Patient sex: M
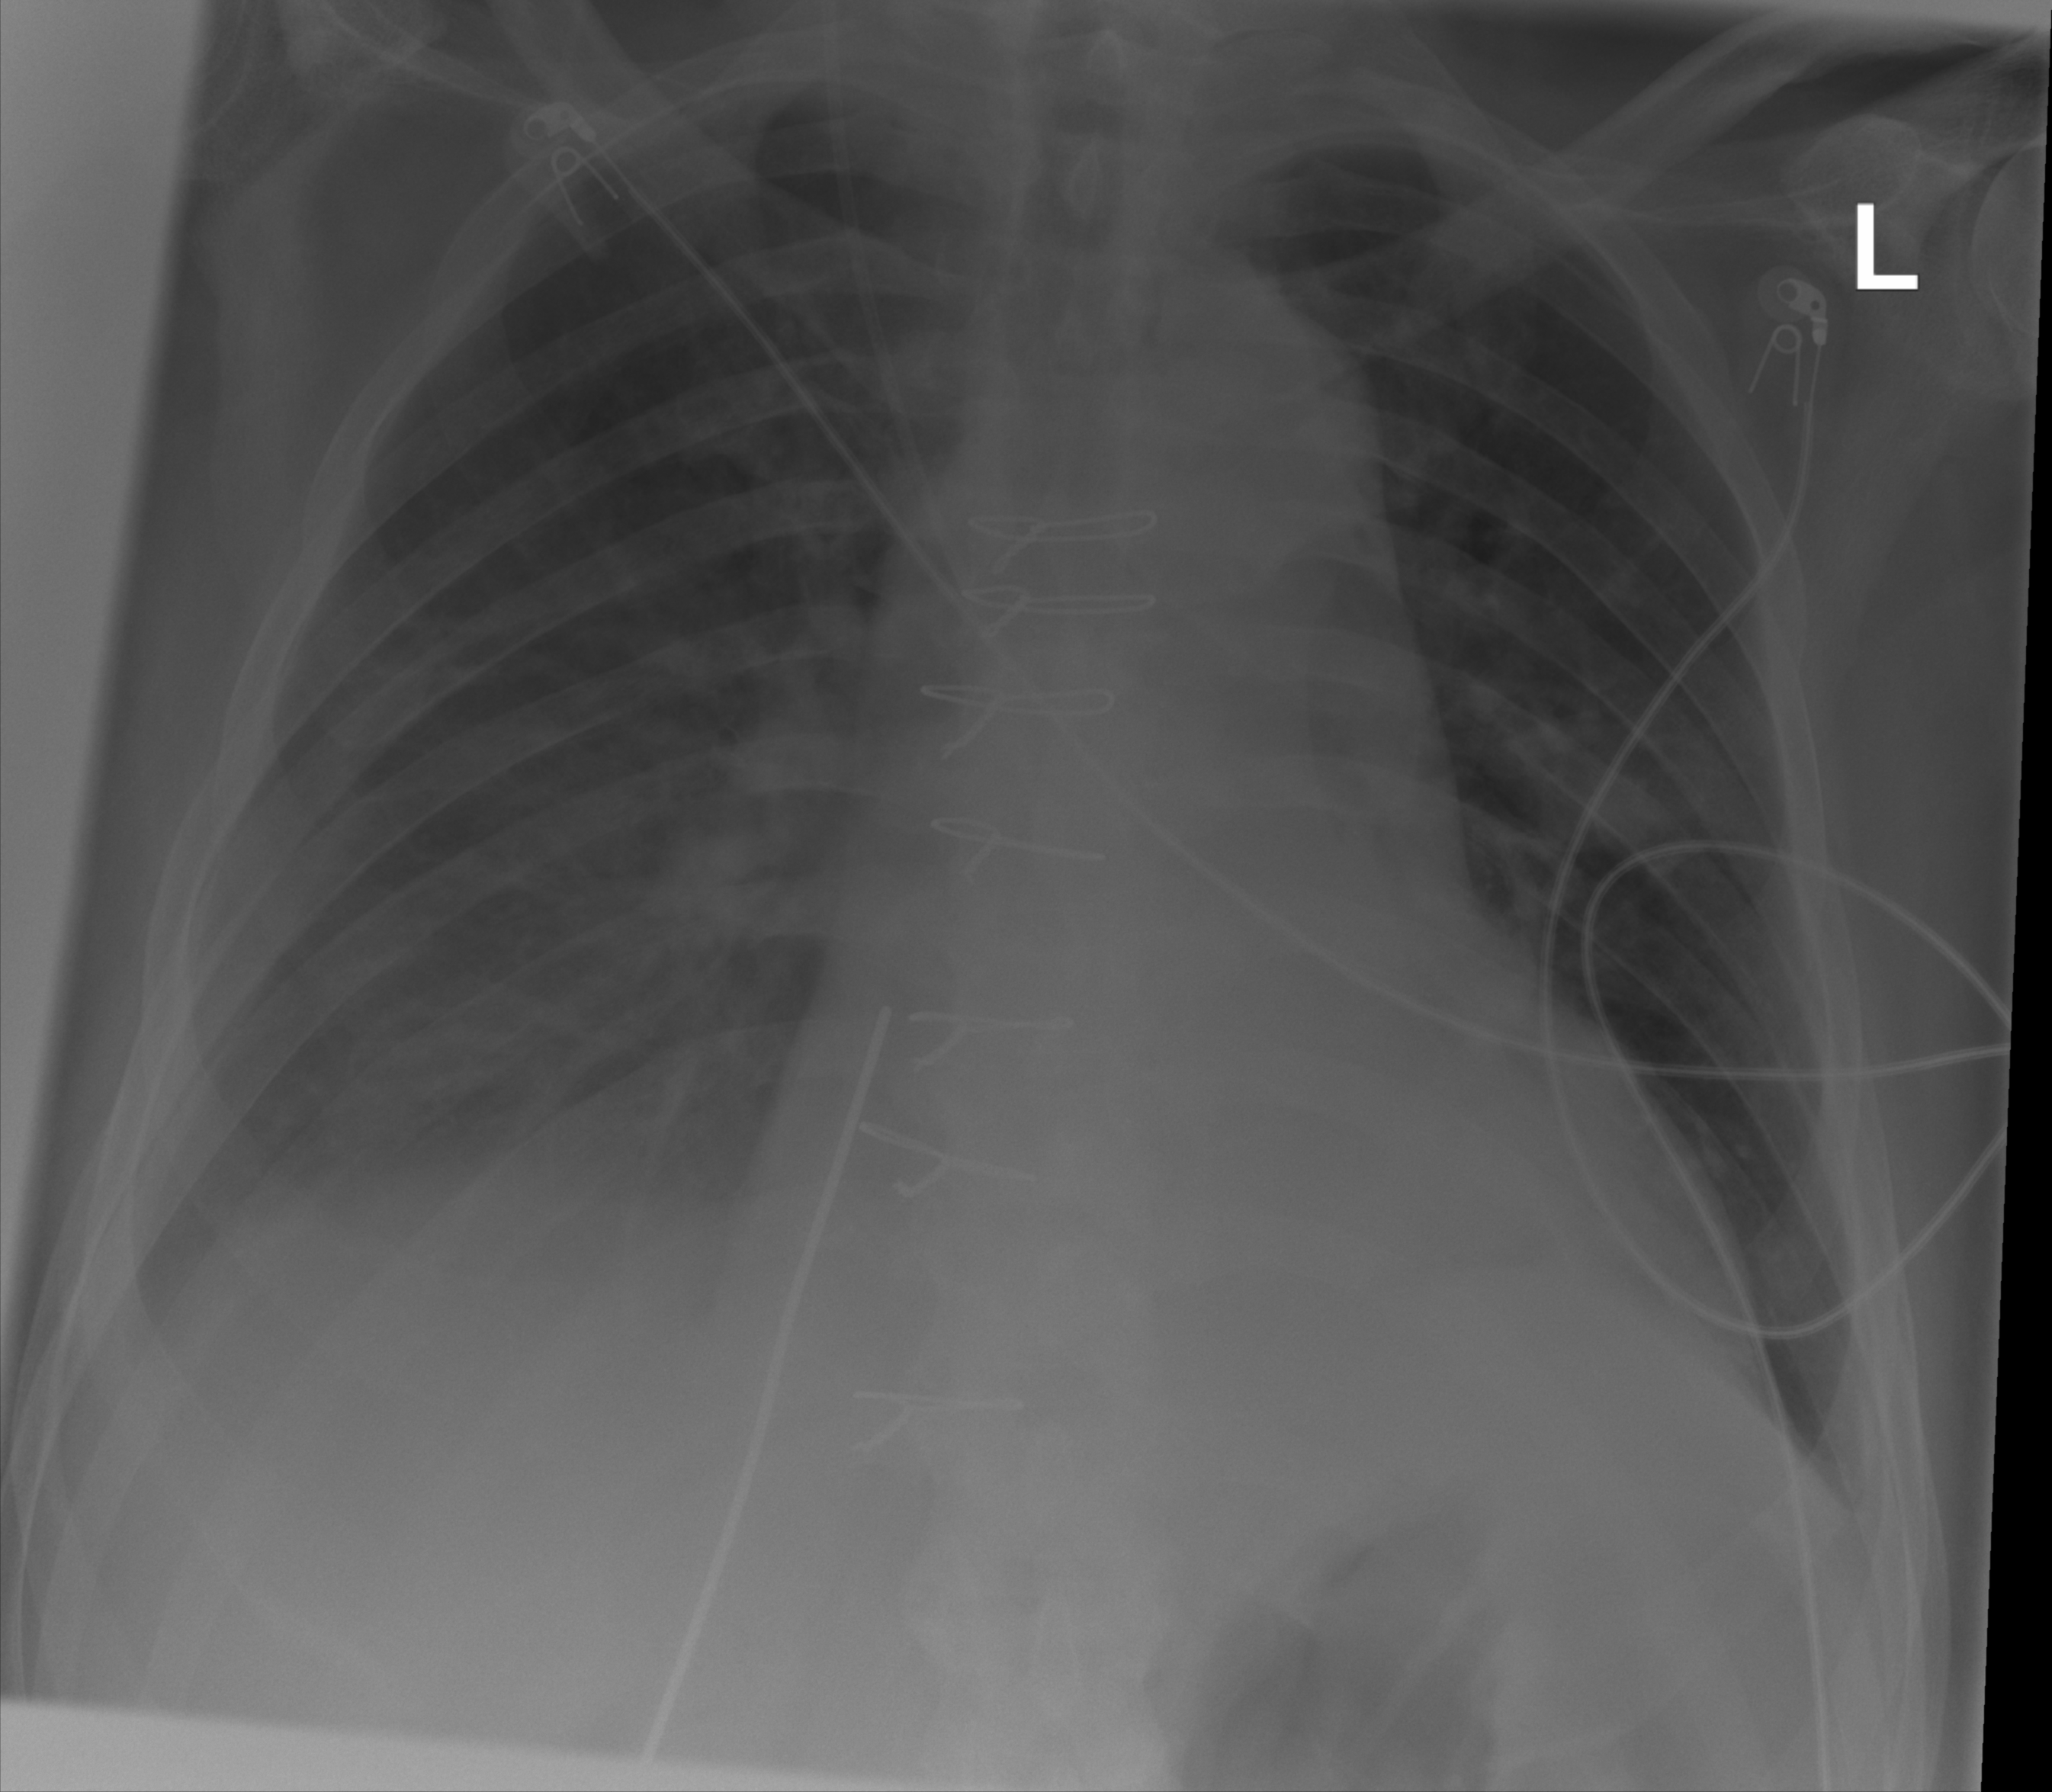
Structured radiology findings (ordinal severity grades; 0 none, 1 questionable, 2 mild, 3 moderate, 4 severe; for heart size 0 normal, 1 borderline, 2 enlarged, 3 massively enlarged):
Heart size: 1
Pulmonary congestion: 2
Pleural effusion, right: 2
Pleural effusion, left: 0
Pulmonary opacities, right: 0
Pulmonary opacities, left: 0
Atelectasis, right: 2
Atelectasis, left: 0